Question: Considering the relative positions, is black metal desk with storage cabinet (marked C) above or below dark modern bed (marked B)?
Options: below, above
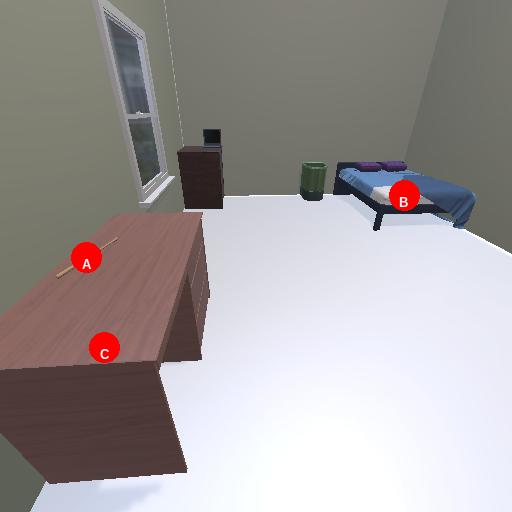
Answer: below